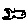
Label: fish